Interaction volume radius: 10 \u00c5
Interaction volume height: 25 \u00c5
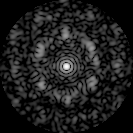
Disorder parameter: 0.7116